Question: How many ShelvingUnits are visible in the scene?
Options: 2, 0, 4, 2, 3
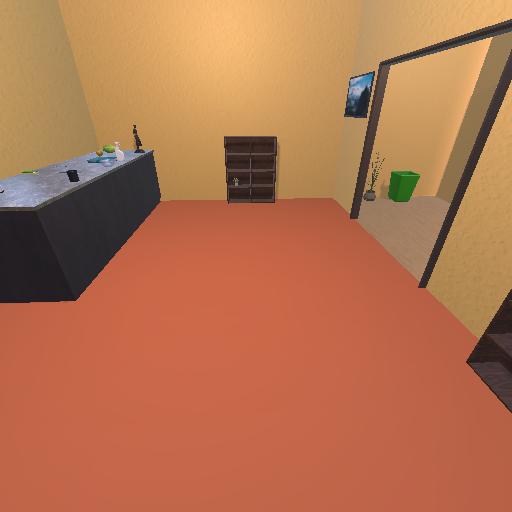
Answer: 2